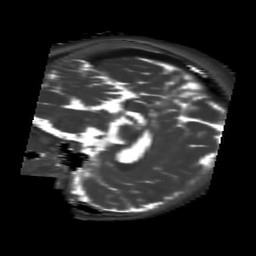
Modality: T2map
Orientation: sagittal
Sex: female
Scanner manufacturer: siemens
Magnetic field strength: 3 T
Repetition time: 4 s